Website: slack
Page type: payment
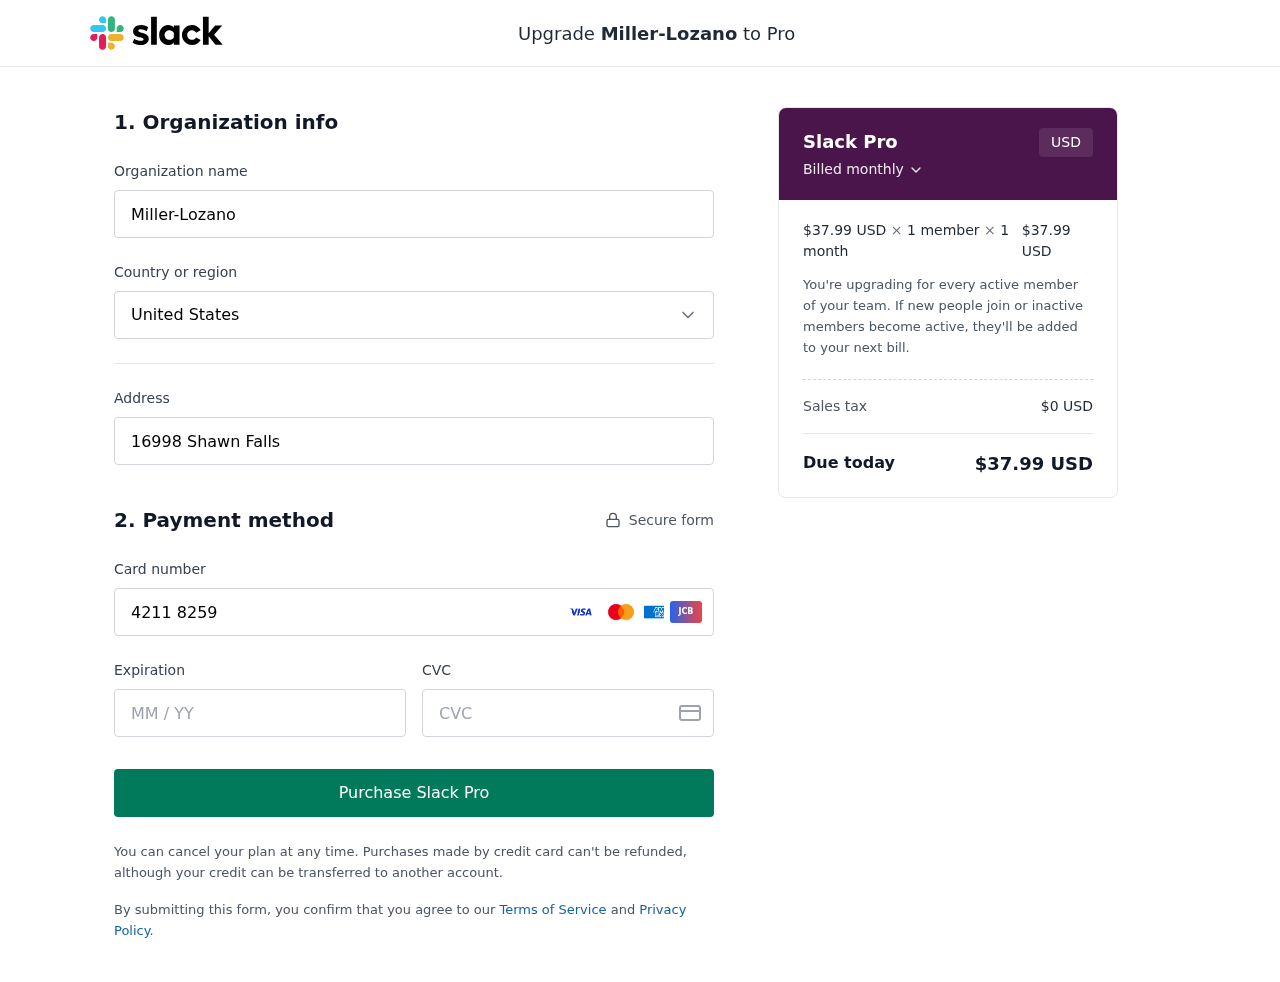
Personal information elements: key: PII_CARD_CVV
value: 375
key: PII_CARD_EXPIRY
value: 09/28
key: PII_CARD_NUMBER
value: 4211 8259 0785 2906
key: PII_COMPANY
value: Miller-Lozano
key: PII_COUNTRY
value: United States
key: PII_STREET
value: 16998 Shawn Falls
Product elements: key: PRODUCT1_PRICE
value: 37.99
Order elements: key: ORDER_SUBTOTAL
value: $37.99 USD
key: ORDER_TAX
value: $0 USD
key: ORDER_TOTAL
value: $37.99 USD